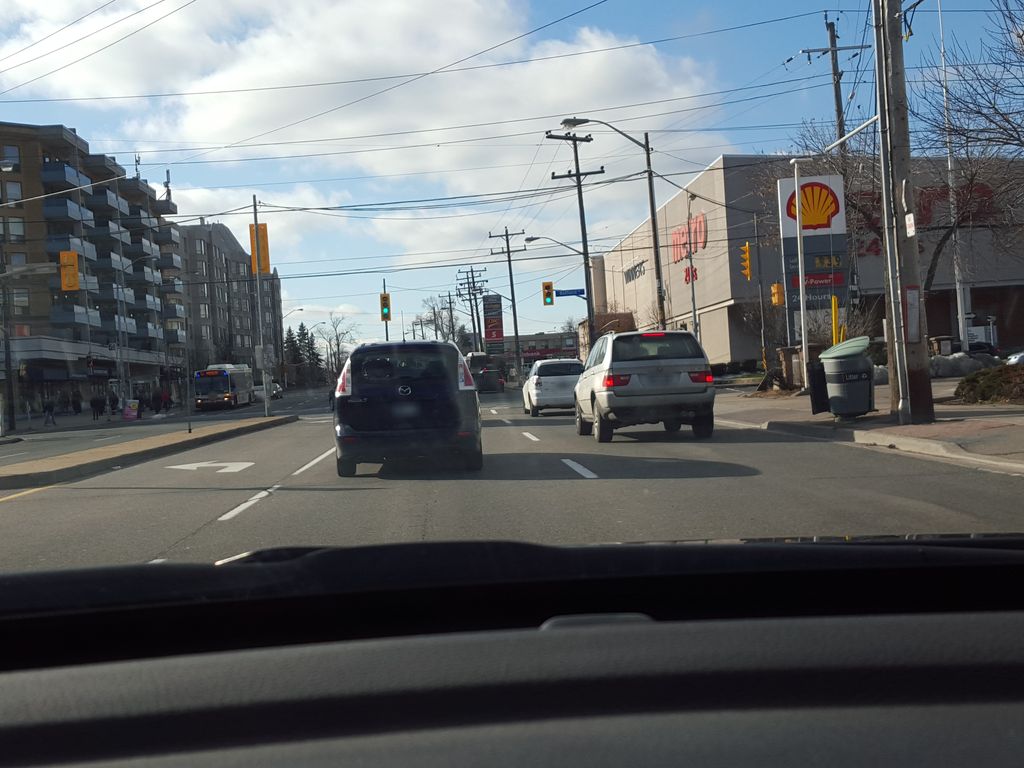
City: toronto